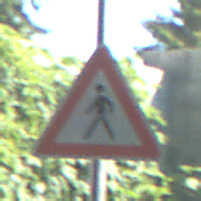
Verkehrszeichen: FussgaengerRechts
Umgebung: Outdoor, Suburban
Tageszeit: Midday
Wetter: Clear
Licht: Natural
Jahreszeit: NotSpecified
Kontrast: HighContrast